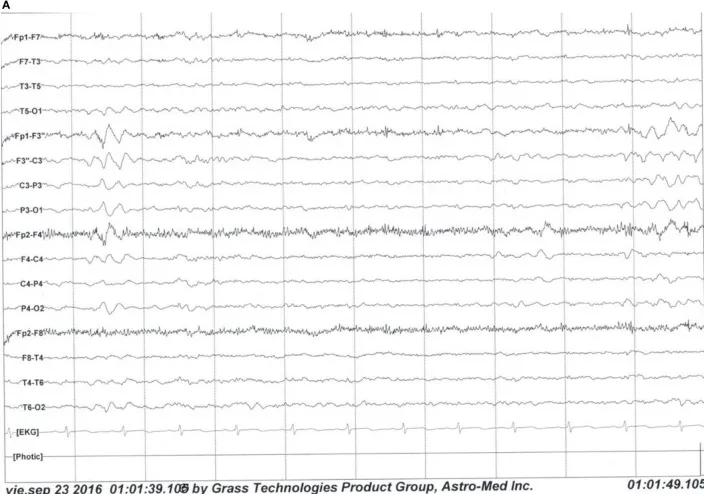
(A) Sleep interictal scalp EEG shows epileptiform interictal discharges and focal slowing over the left fronto-central regions. Filters: 0.3-70 Hz. Notch: 60 Hz. Sensitivity: 7 microV/mm.
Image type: electrography (eeg)